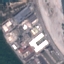
Land use / land cover: Industrial